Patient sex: M
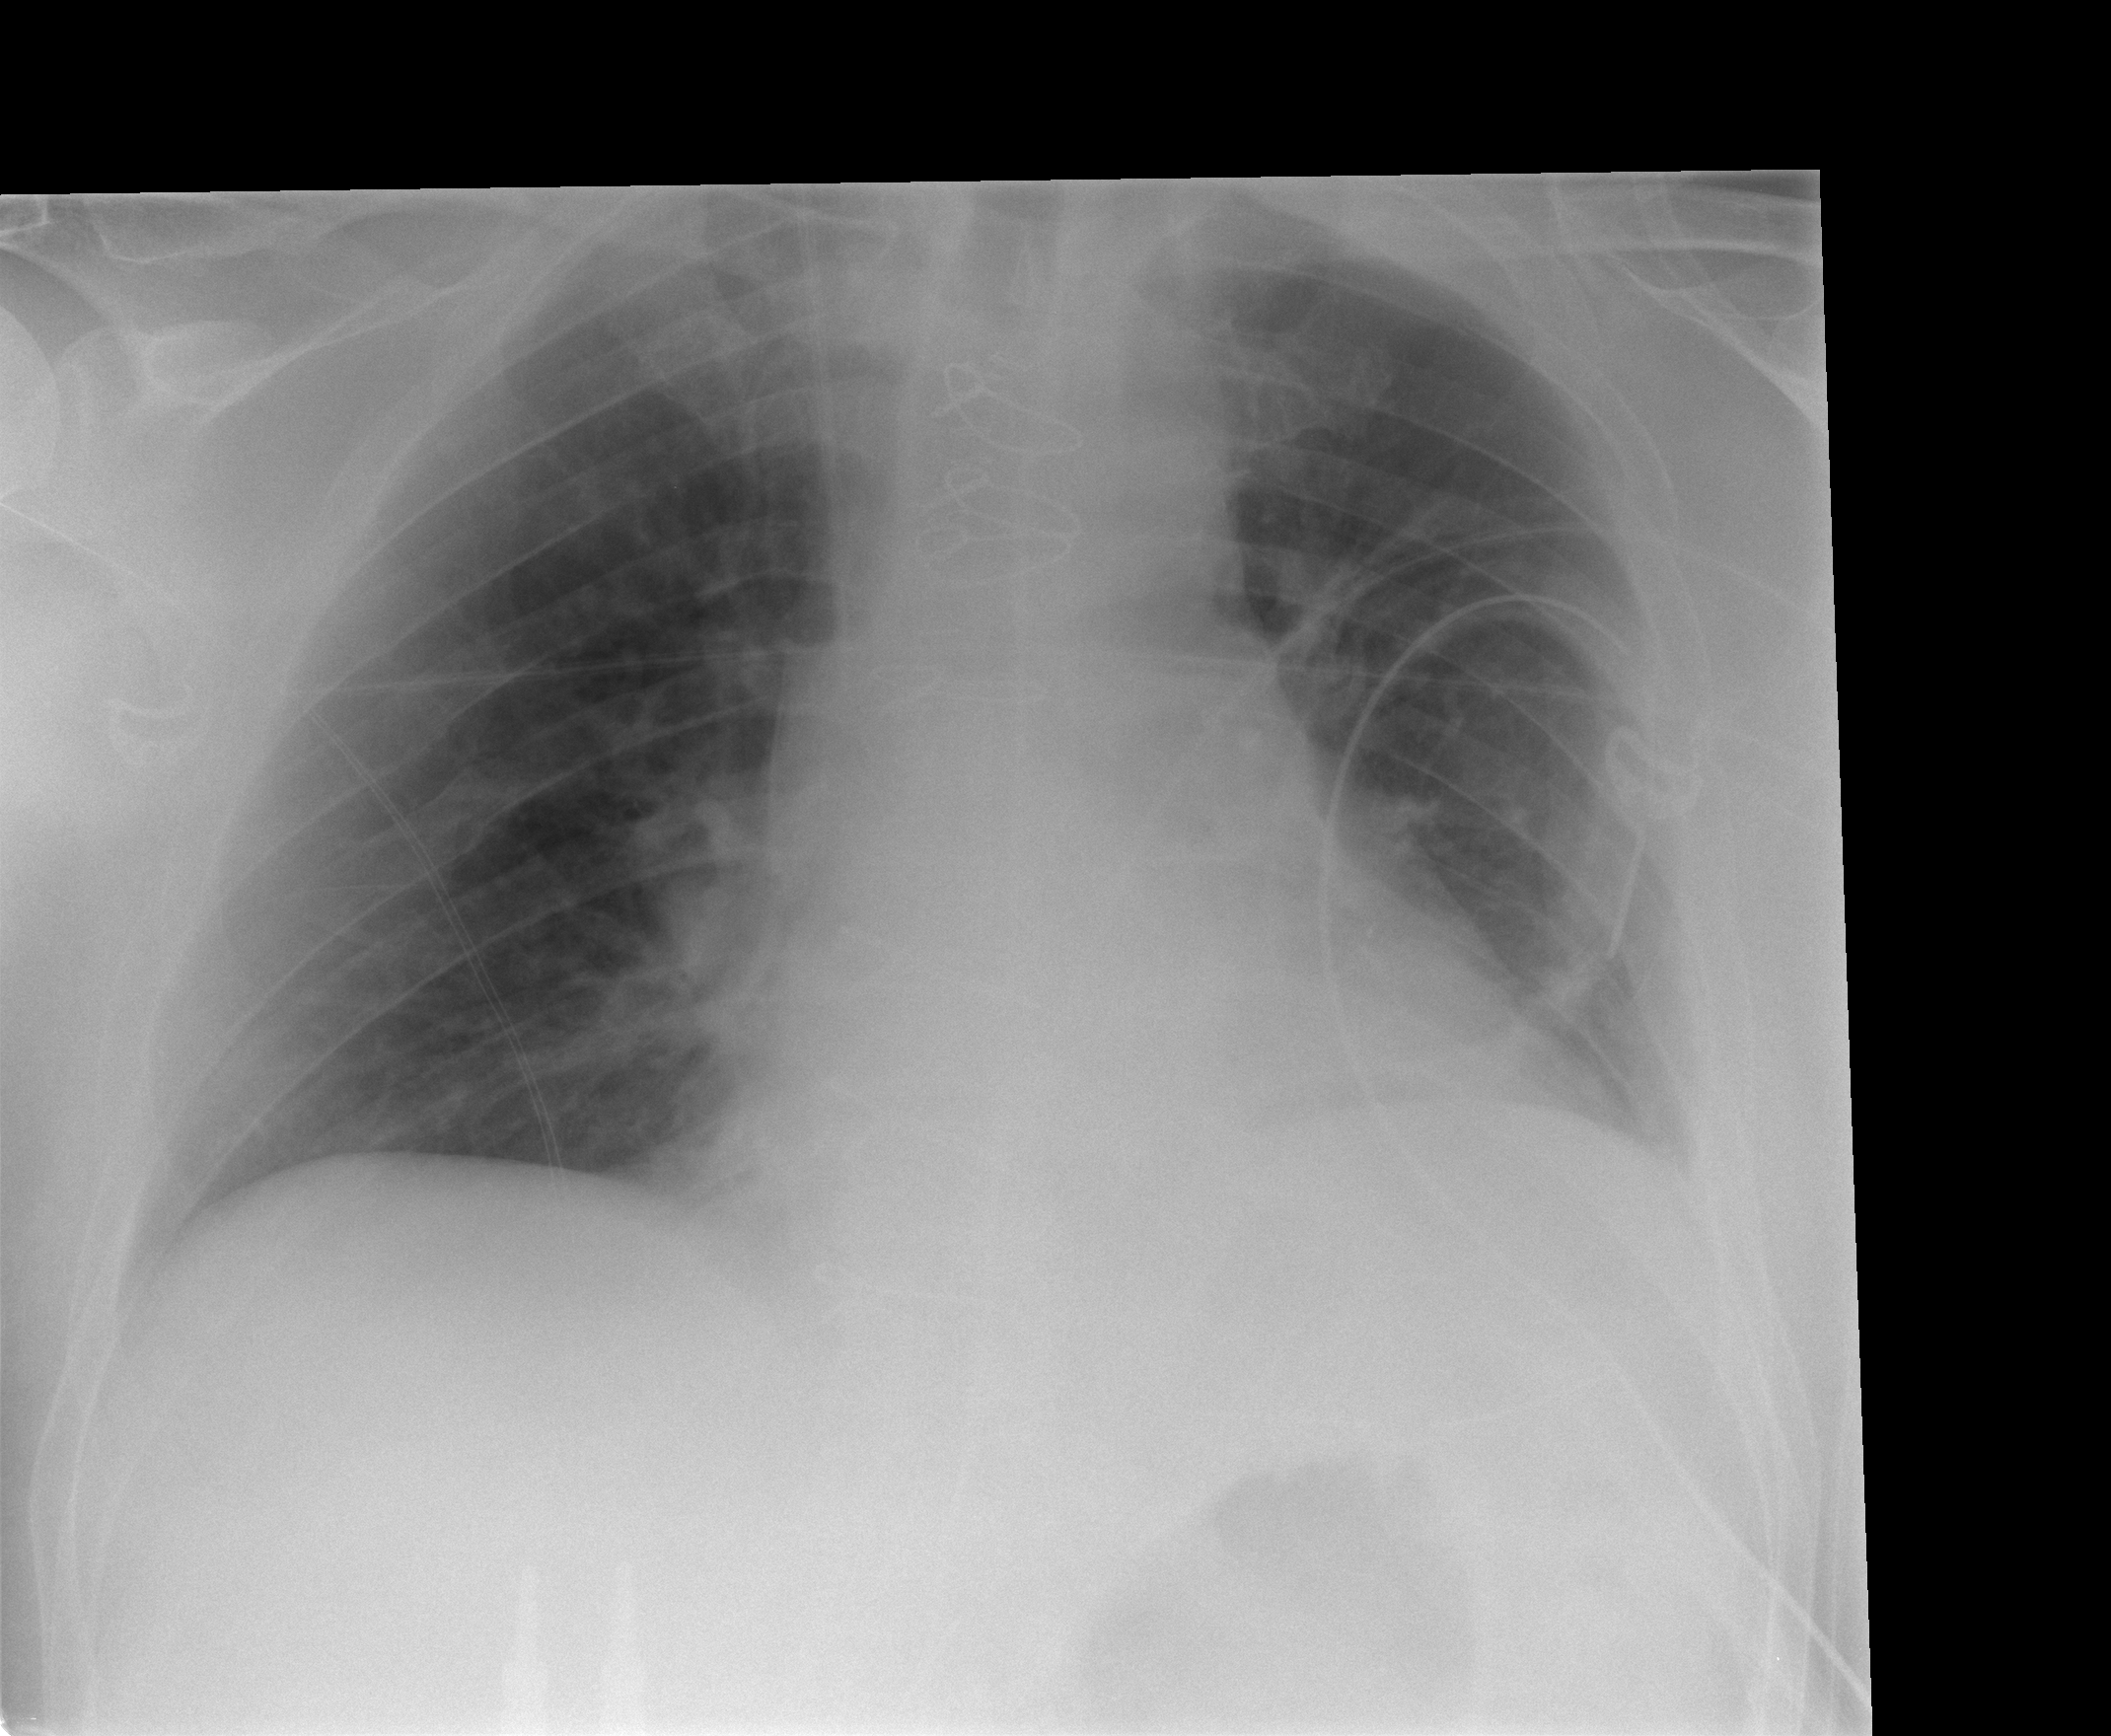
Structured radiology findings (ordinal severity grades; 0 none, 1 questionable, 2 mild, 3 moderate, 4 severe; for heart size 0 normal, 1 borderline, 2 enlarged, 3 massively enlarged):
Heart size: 1
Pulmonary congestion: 0
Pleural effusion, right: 0
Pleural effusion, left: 0
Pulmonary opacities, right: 0
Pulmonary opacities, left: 0
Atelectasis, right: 0
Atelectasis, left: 1